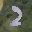
Label: 2